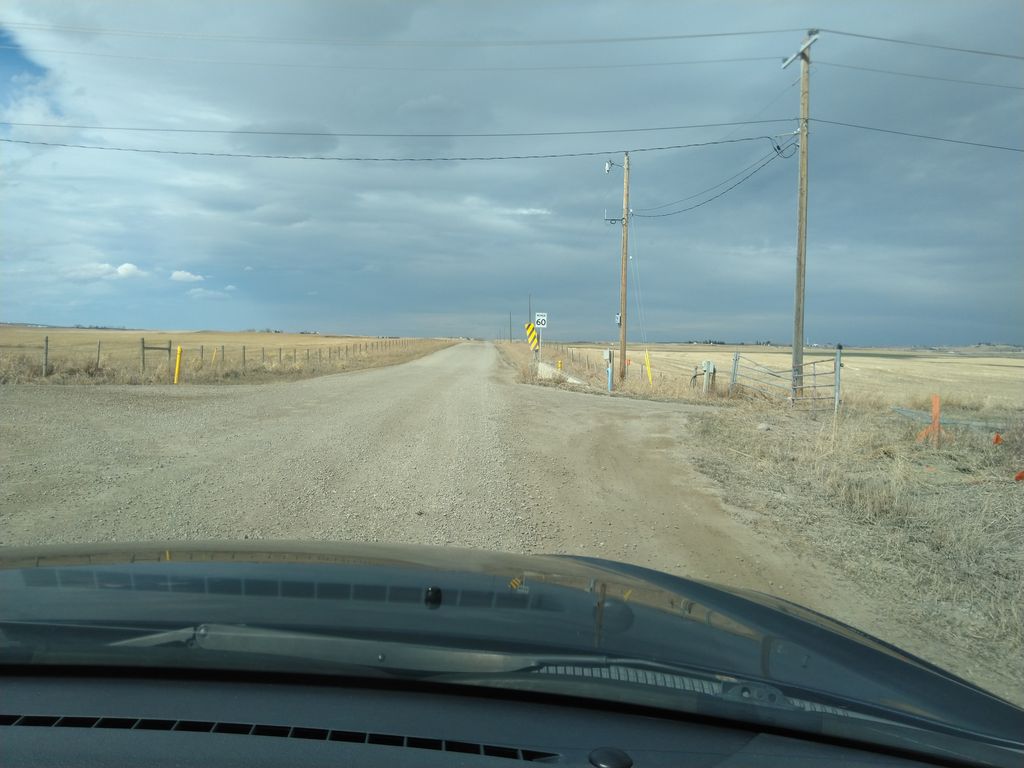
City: calgary